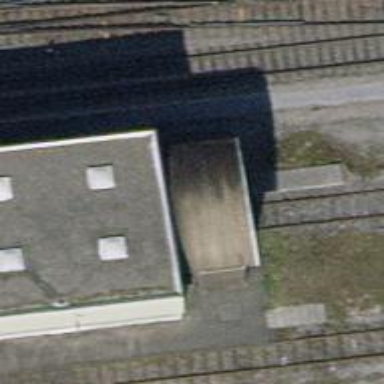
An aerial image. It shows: Single-track electrified railway service yard with contact line for trains.